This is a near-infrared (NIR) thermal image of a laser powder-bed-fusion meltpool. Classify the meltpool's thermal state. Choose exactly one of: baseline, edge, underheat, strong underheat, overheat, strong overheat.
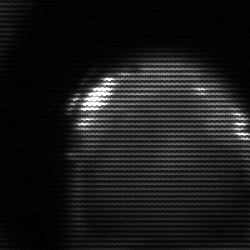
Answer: edge